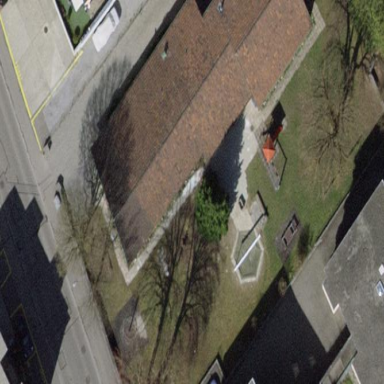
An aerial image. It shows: Kindergarten.